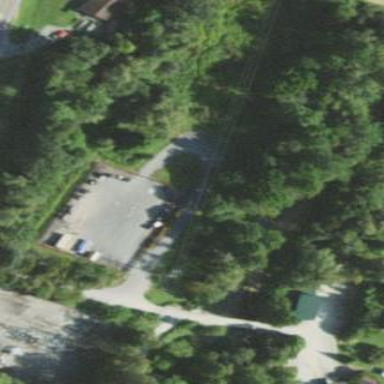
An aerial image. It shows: Recycling center surrounded by fence.